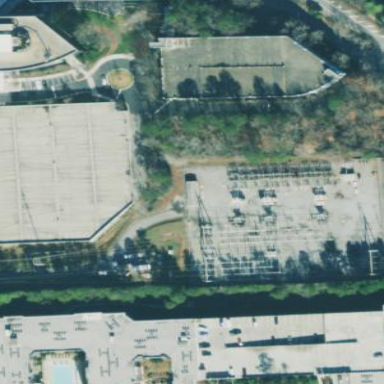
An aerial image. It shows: Distribution level power substation enclosed by fence.